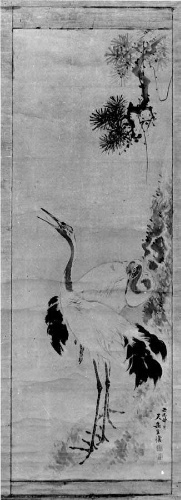
Artist: Ganjō Tengaku
Date: dated 1869
Object type: Hanging scroll
Classification: Paintings
Medium: Hanging scroll; ink on paper
Culture: Japan
Period: Meiji period (1868–1912)
Dimensions: 51 3/4 x 18 in. (131.4 x 45.7 cm)
Department: Asian Art
Credit line: Gift of Paul L. Rittenhouse, 1960
Accession year: 1960
Repository: Metropolitan Museum of Art, New York, NY
Tags: Cranes